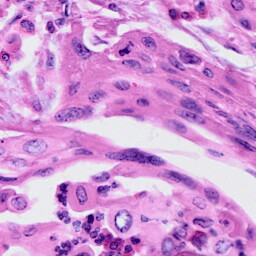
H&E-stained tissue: Cervix